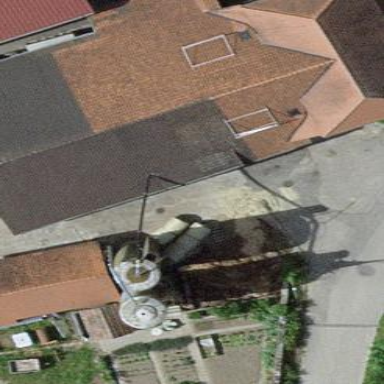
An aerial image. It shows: Farm building.